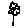
Label: flower